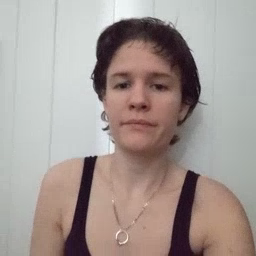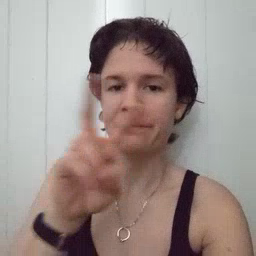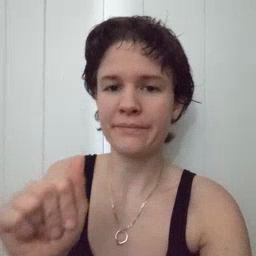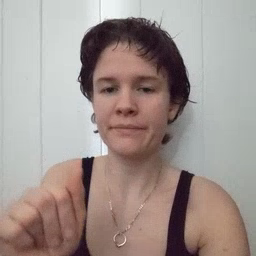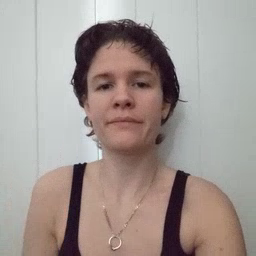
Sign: pizza